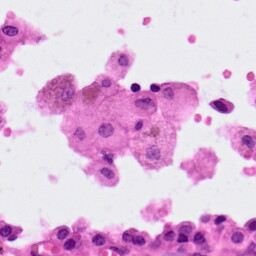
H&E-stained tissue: Lung